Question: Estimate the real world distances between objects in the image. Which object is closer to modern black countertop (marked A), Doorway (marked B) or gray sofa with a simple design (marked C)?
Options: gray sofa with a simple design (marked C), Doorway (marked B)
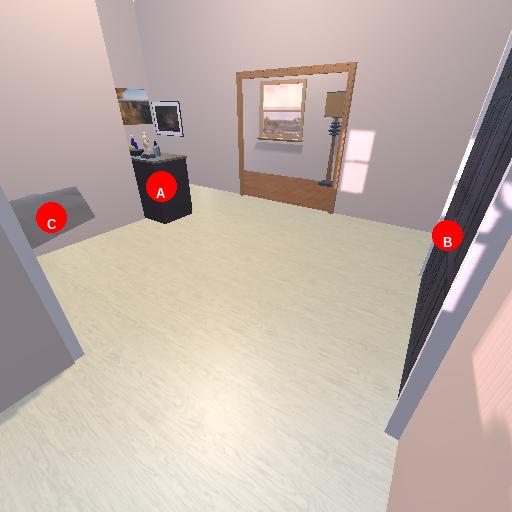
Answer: gray sofa with a simple design (marked C)